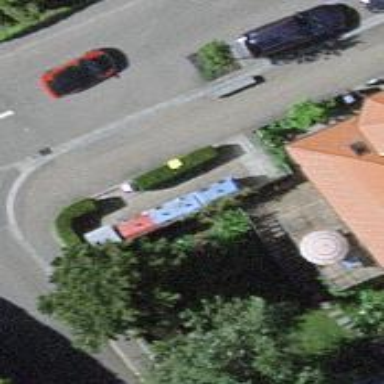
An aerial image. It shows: Recycling container for recycling.